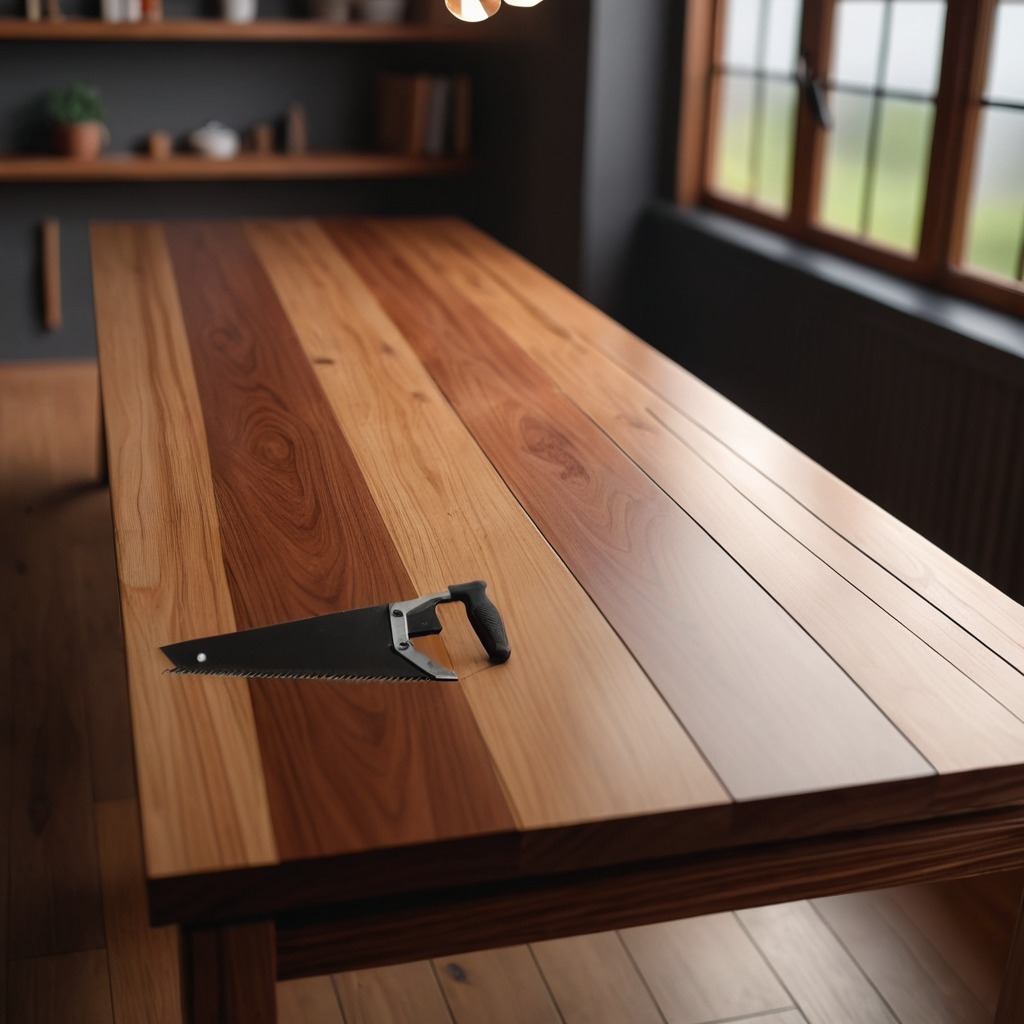
A handheld metal saw is lying on the wooden table in the carpentry studio.